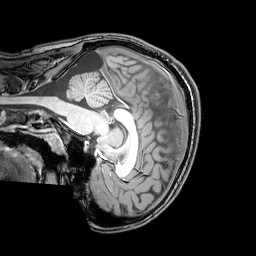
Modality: T1w
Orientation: sagittal
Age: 21
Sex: male
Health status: healthy
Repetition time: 0.081 s
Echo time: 0.037 s